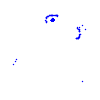
Particle: kaon